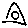
Label: circle